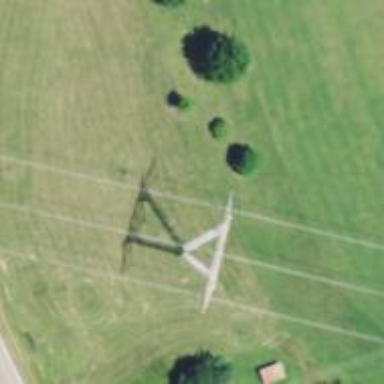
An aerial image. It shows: Lattice structure tower used for power transmission.